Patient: sex F, age 77
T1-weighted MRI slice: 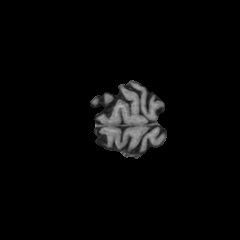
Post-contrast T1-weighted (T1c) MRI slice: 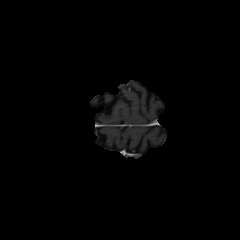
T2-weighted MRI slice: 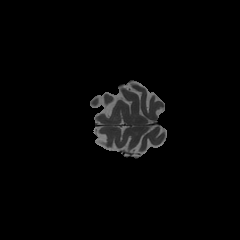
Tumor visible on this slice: no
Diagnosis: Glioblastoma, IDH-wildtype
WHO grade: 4